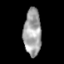
Tissue: skin
Cell type: Epithelial cells
Senescence score: 0.8863
Nuclear area (px): 814
Mean DAPI intensity: 160.732